Question: Ok, we have 4 (2,3 or 5) label in storyboard like in attached picture. I need to evenly centered all items for all devices (vertical and horizontal orientations).
I can't right options for constrains, I spent a lot of time as well as the saw many tutorials, but in all examples not used size classes for this.
I know I must use multiplier, but I don't understand how?

Thx.
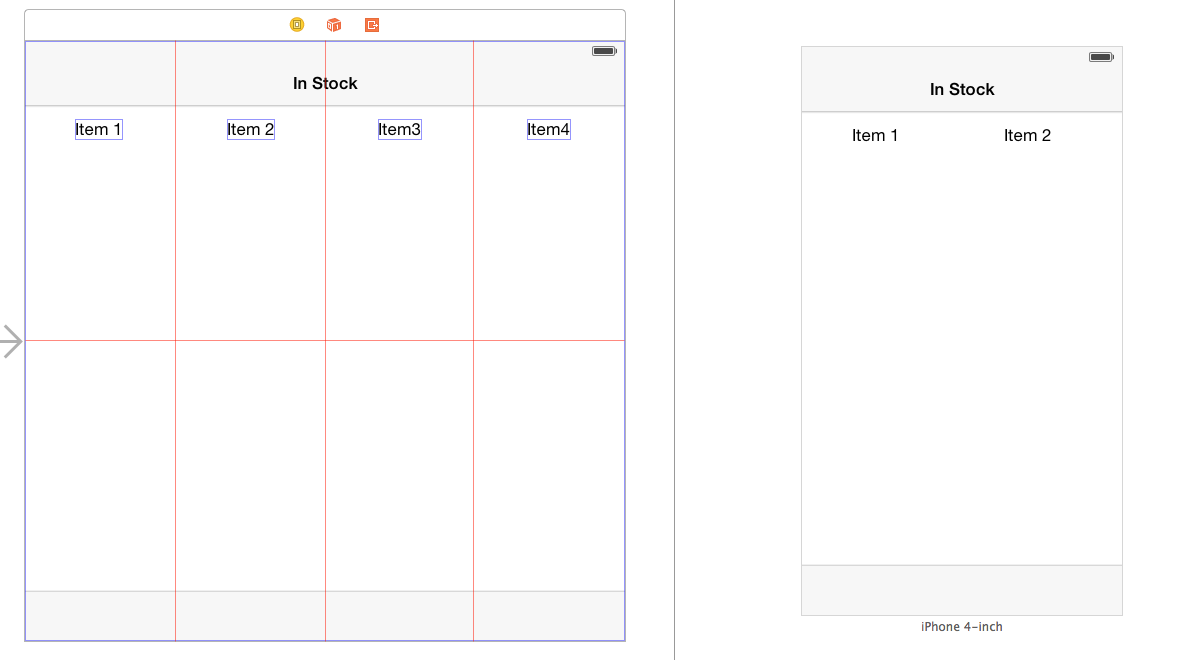
Answer: Let's assume the case of four labels. You need to create three separate sets of constraints: the first will make the labels 1/4 of the width of the screen, the second will position them evenly within their containing view, and the third will make sure the containing view fills the full screen width, whatever that is. You set these constraints on the "All, All" size class so they will apply everywhere.
1) Create a constraint that makes the width of each label "Equal" to the width of the containing view. In this constraint, set the multiplier to 0.25. This will then make the label 25% of the width of the containing view.
2) Set the position of the first label by a constraint that keeps its left edge the same as the left edge of the containing view. For each of the other labels, set a constraint that keeps their left edge next to the right edge of the previous label.
3) Set constraints on the containing view to keep both left and right edges equal to the left and right edges of its own containing view.
Finally, centre the label text within each of the label frames just using the usual text alignment tools (not related to autolayout).